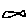
Label: fish